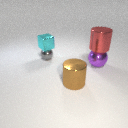
large red metal cylinder above large purple metal sphere